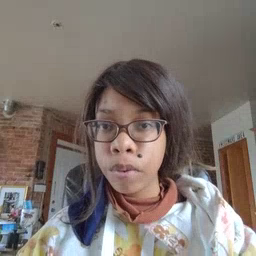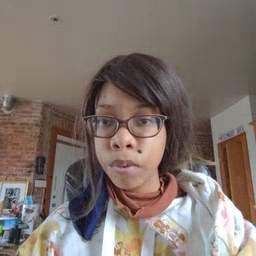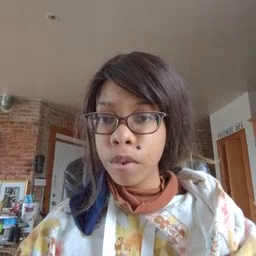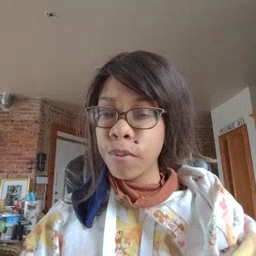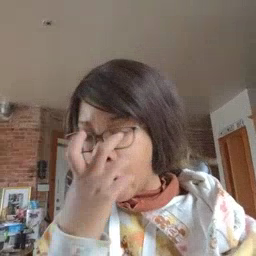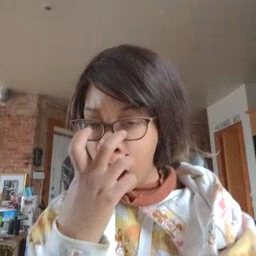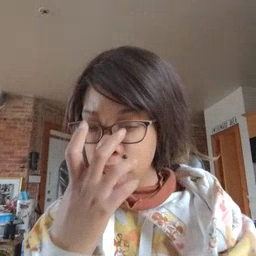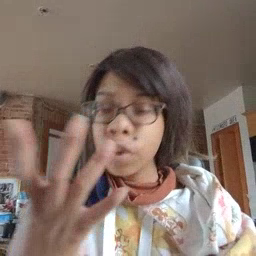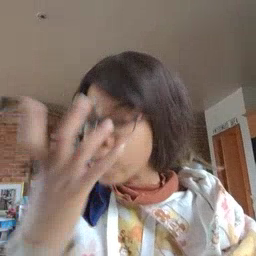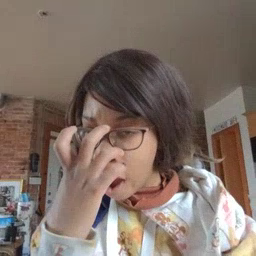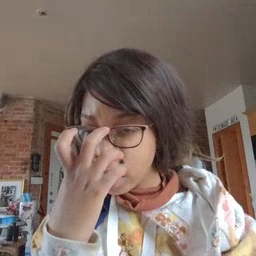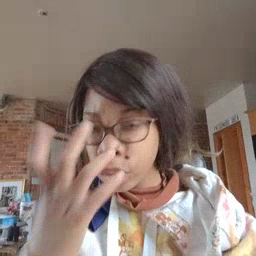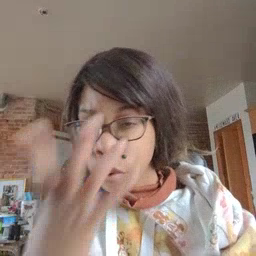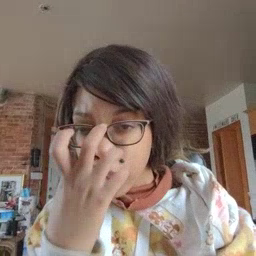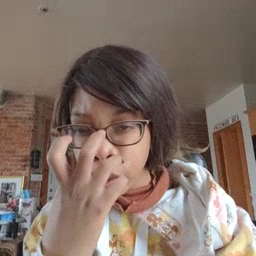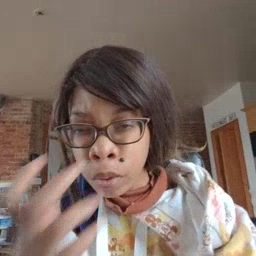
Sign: mad